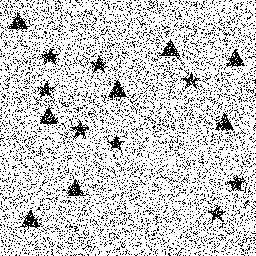
Squares: 0
Triangles: 8
Stars: 8
Total shapes: 16